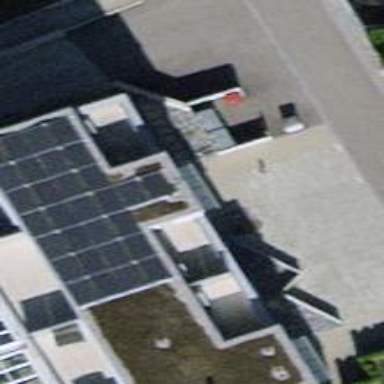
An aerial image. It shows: Solar power generator utilizing photovoltaic technology with solar photovoltaic panels.